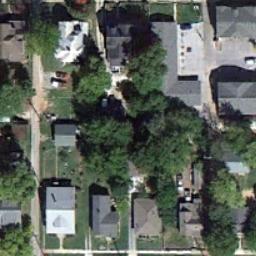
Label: medium_residential